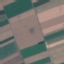
Label: AnnualCrop